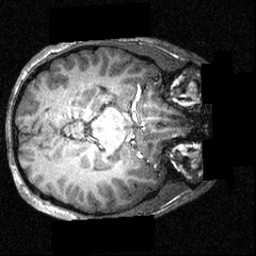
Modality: T1w
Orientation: axial
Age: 19
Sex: male
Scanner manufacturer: siemens
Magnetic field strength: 3.951 T
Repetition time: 1.5 s
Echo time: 0.00335 s